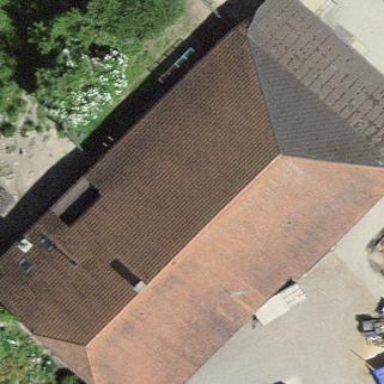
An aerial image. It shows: Farm building.